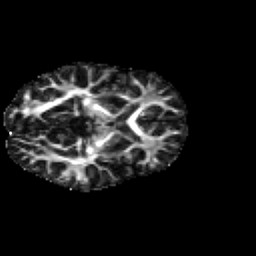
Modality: FA
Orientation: axial
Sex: female
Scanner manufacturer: siemens
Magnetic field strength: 3 T
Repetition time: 5 s
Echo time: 0.071 s